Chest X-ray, AP view. Patient: 64 years old, sex M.
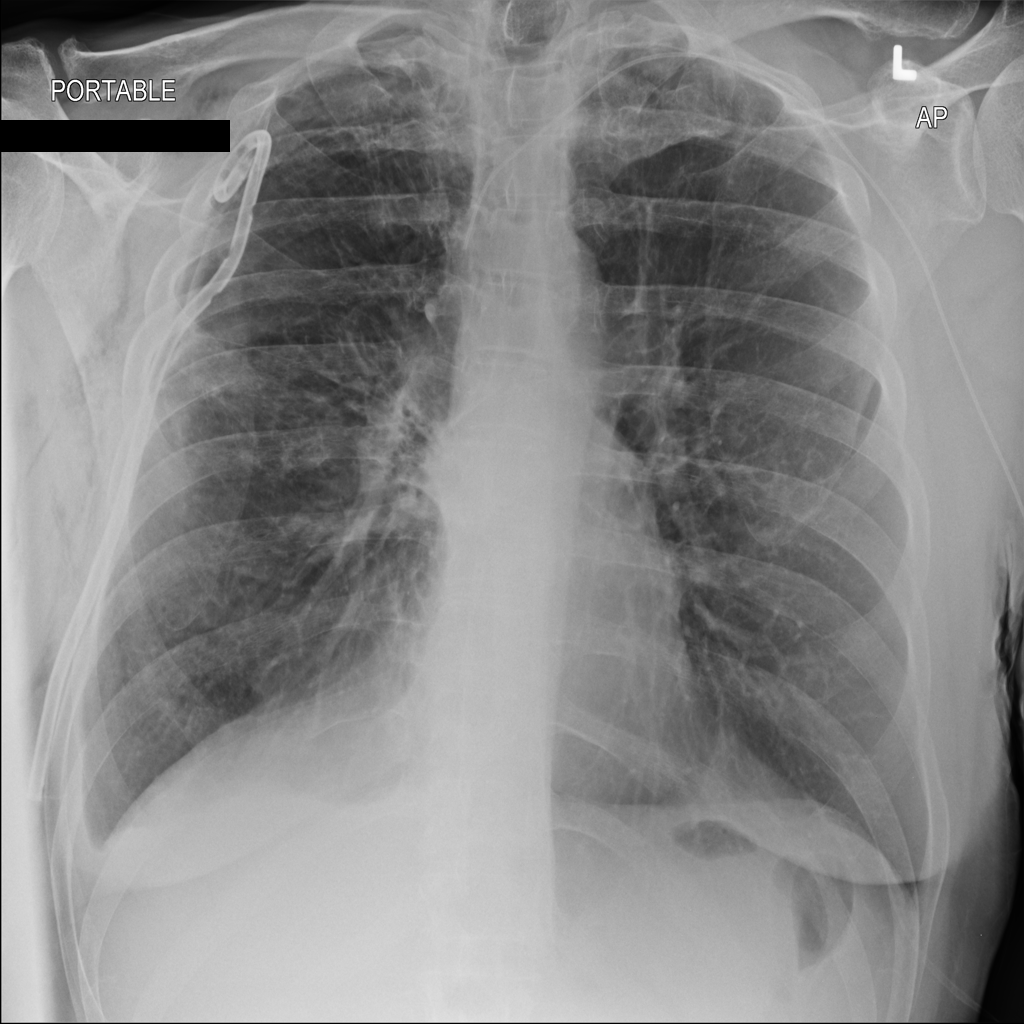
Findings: Atelectasis, Effusion, Pneumothorax